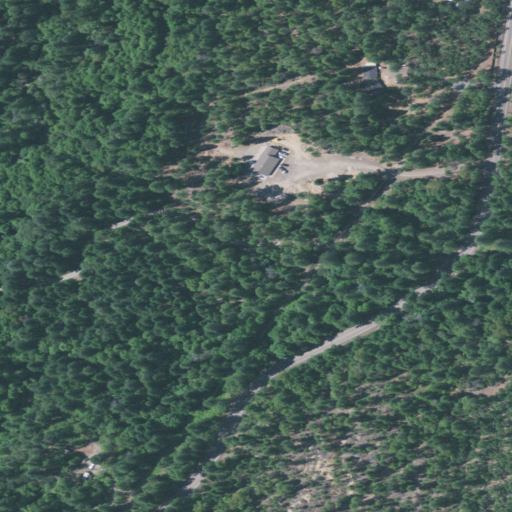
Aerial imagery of valley in Oregon named Fry Gulch containing evergreen forest, mixed forest, woody wetlands, open development, shrub, grassland, and low intensity development